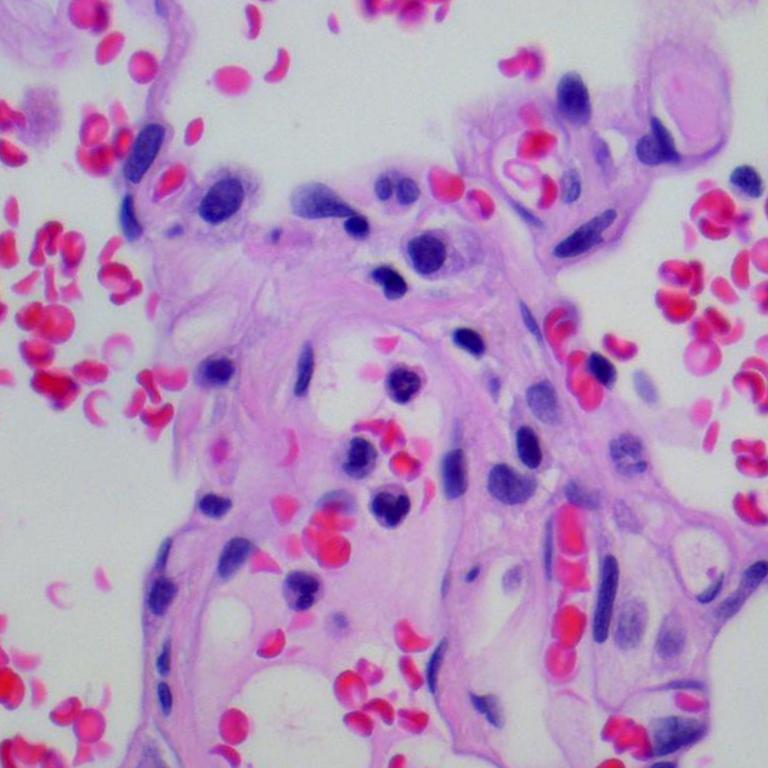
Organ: lung
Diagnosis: benign